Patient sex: F
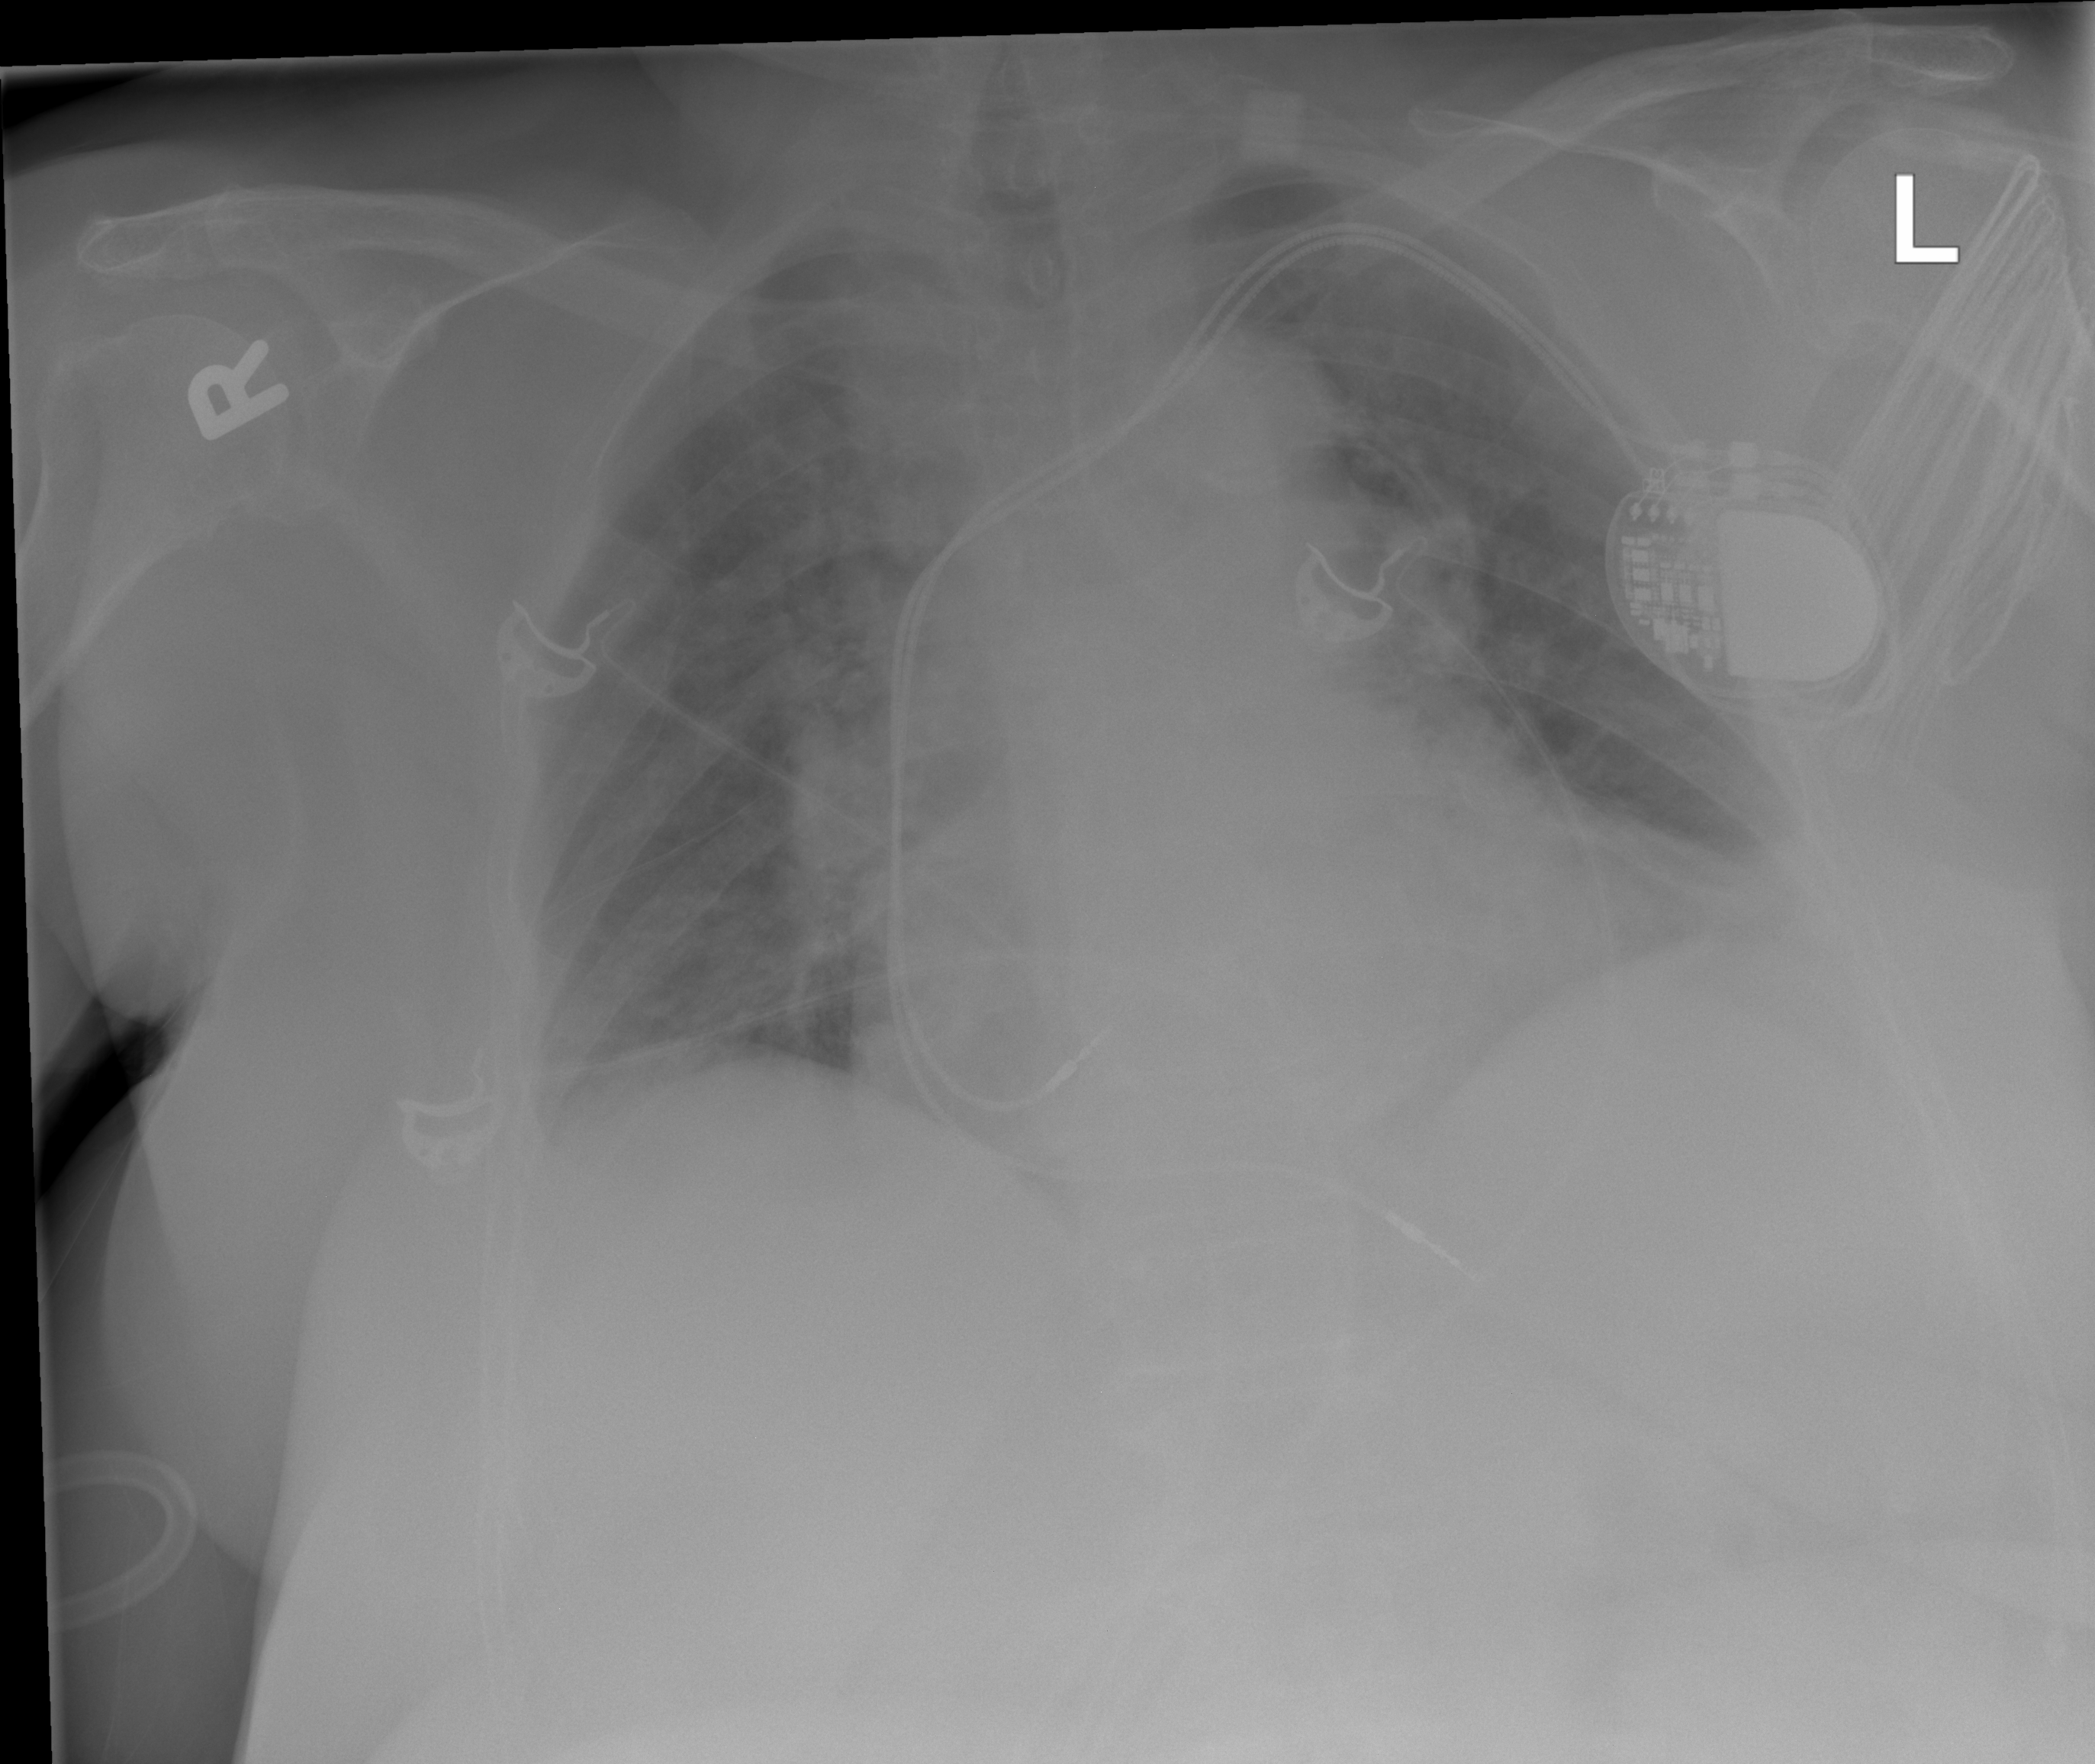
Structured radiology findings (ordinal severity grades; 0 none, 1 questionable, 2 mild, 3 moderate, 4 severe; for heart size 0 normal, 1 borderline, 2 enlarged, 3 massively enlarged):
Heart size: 2
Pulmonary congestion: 2
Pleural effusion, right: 0
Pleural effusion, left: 0
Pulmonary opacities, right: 0
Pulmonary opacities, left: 0
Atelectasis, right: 0
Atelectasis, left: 0